Question: In the highest level of my navigation ("Root view controller" on the screenshot) I will show categories, but then when the user taps on one category, what the next view controller the navigation controller will display might vary in function of the selected category (especially what's contained by the rows).
I don't know that much how to deal with that, how can I link several view controllers to my navigation controller, and then programmatically show the ones that I need ?

Thank you.
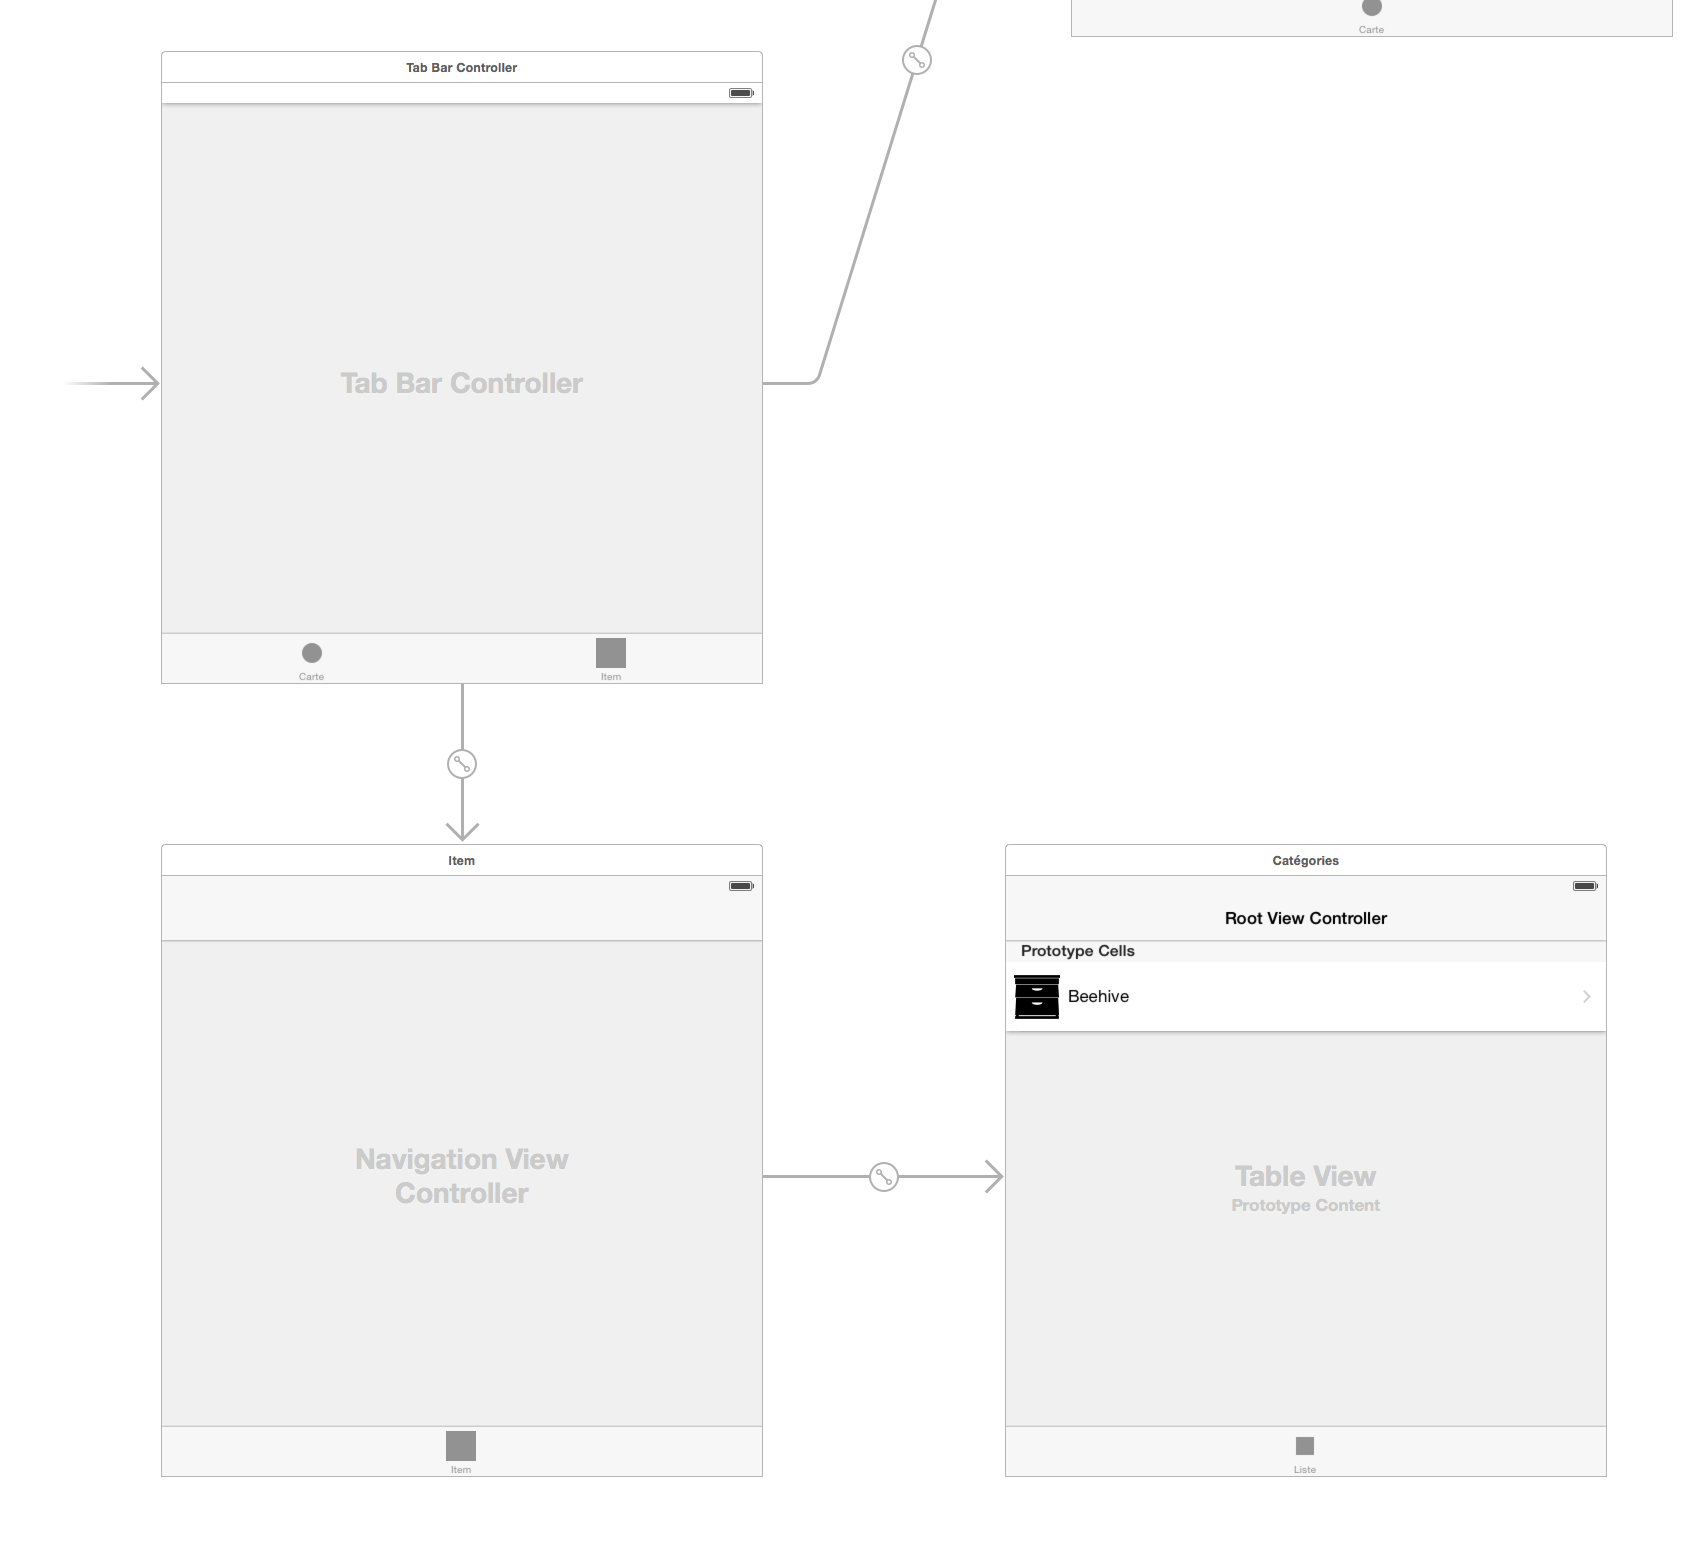
Answer: If you want to show different different view controller on each different cell in tableView in ur case ie. category. Add view controllers in Your story board.
Add add segue to each controller from table view. not from cell. set identifier to each segue .
After this u can call like this
'''
self.performSegueWithIdentifier("yourIdentifier", sender: self)
'''